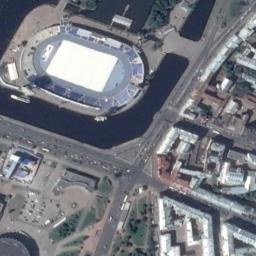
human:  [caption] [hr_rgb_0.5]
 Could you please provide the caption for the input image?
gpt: The stadium is next to some buildings and a lake .

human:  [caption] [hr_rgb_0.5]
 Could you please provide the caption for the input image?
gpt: There are many cars on the road near the stadium .

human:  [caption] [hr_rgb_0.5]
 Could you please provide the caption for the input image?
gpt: The stadium looks like a fan, With a blue roof on each side .

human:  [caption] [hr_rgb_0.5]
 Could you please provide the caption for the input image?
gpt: Oval gymnasium is surrounded by the river and is a road away from the residential area .

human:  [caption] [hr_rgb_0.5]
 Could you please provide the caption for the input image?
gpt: There are some buildings and lakes beside the stadium .